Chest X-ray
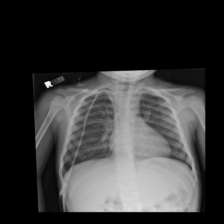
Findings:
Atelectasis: negative
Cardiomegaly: negative
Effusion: negative
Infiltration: negative
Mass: negative
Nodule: negative
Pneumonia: negative
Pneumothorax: negative
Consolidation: negative
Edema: negative
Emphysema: negative
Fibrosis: negative
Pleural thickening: negative
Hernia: negative